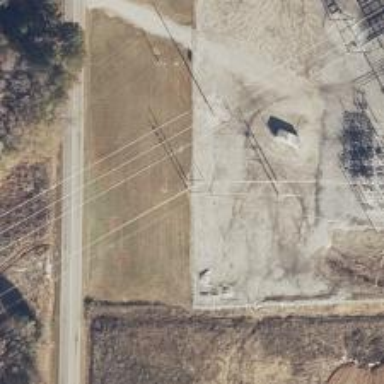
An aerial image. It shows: Power pole.